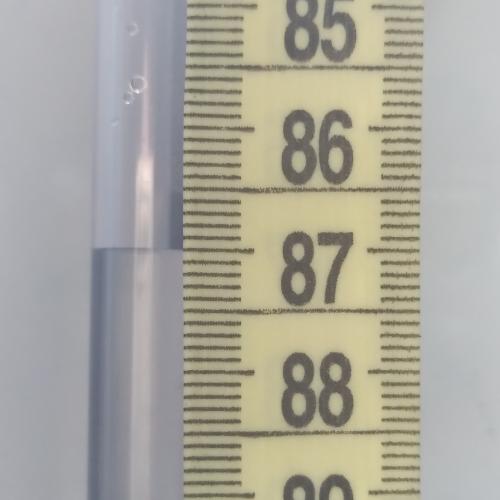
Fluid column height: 87.0 cm